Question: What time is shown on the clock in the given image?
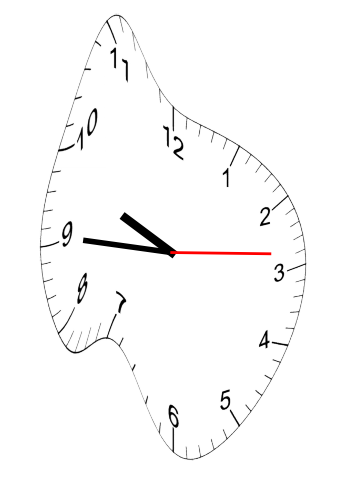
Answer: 09:45:14